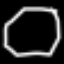
Label: octagon